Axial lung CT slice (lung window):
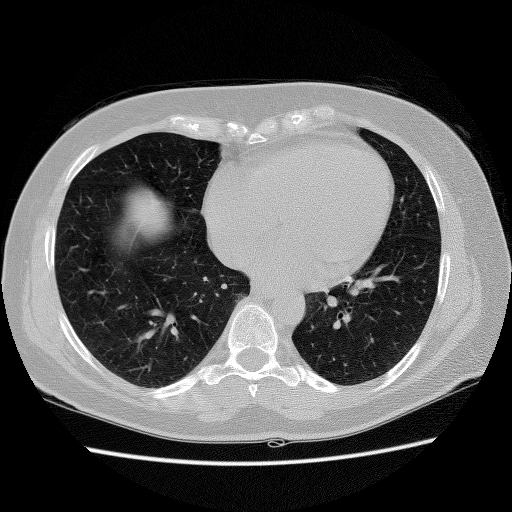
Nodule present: no